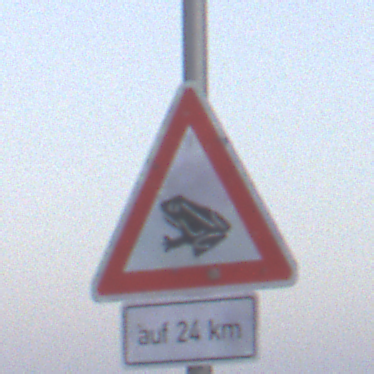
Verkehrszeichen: AmphibienwanderungRechts
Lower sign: LaengeEinerStrecke6
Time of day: SunriseSunset
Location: Outdoor (Suburban)
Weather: Clear
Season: NotSpecified
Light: Natural